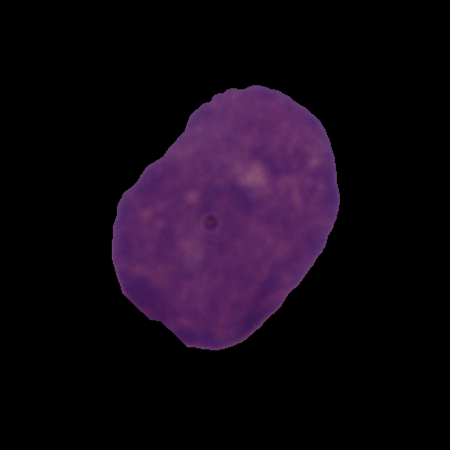
Label: cancer